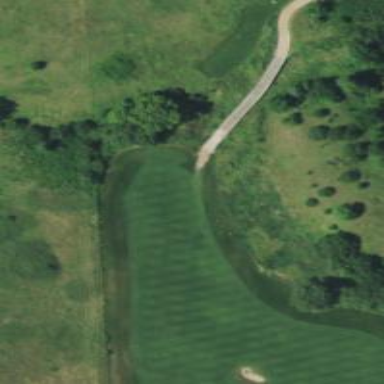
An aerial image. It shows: Pathway for golfing.